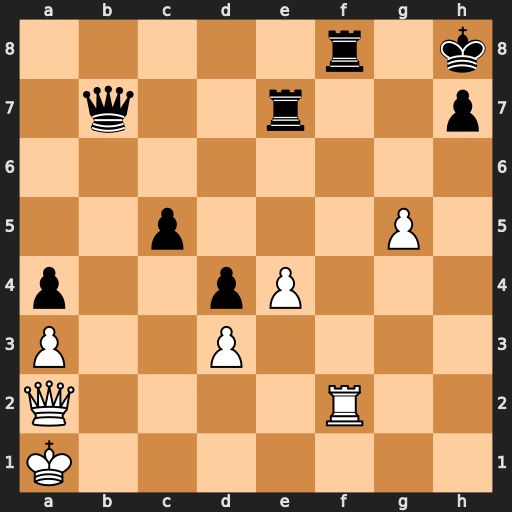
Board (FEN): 5r1k/1q2r2p/8/2p3P1/p2pP3/P2P4/Q4R2/K7
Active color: w
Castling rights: -
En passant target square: -
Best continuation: Rxf8+ Kg7 Rg8#